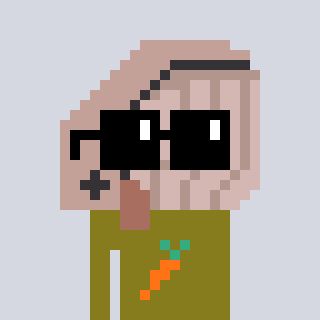
a pixel art character with square black sunglasses, a whale-shaped head and a gunk-colored body on a cool background